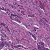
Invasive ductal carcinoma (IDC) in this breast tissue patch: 1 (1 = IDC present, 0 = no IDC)